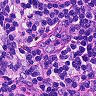
Metastatic tissue present: no